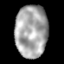
Tissue: lung
Cell type: Epithelial cells
Senescence score: 0.2158
Nuclear area (px): 1666
Mean DAPI intensity: 165.86